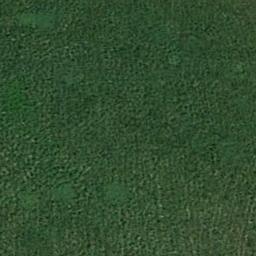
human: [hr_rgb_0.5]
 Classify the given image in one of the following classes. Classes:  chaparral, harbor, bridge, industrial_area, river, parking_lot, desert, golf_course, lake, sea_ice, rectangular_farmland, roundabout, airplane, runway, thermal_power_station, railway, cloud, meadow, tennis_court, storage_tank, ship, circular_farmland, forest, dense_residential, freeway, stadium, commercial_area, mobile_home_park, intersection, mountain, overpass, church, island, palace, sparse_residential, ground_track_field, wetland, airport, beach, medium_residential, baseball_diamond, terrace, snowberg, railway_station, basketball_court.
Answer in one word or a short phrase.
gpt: meadow